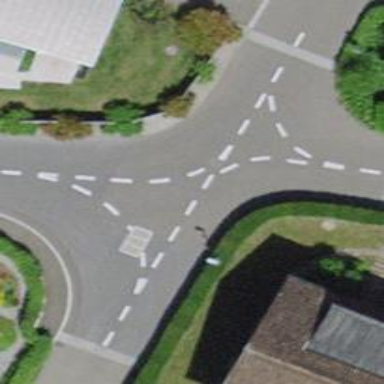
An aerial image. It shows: Table-style traffic calming feature.